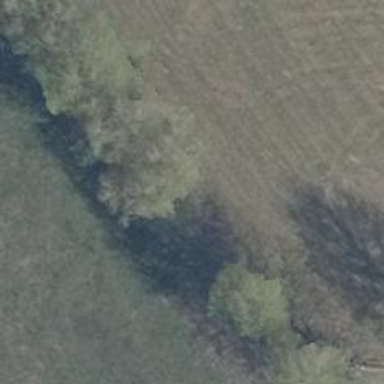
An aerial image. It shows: Row of deciduous broadleaved trees.